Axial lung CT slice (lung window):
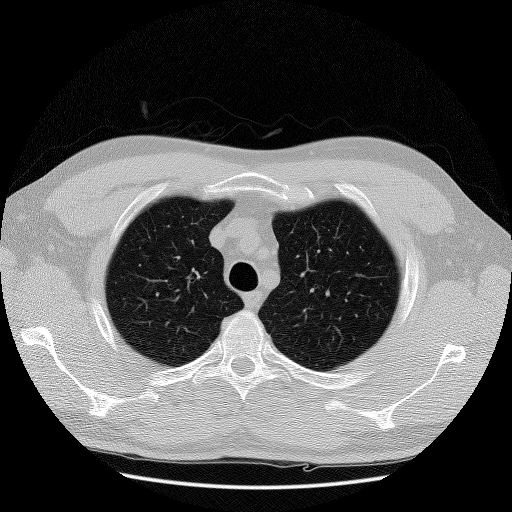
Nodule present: no